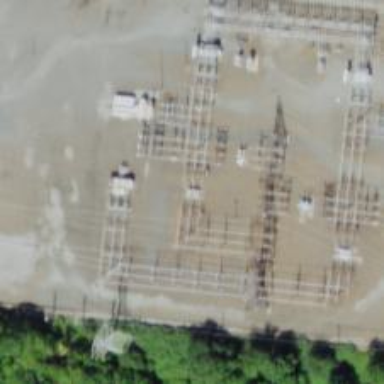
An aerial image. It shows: Switch used for power control.